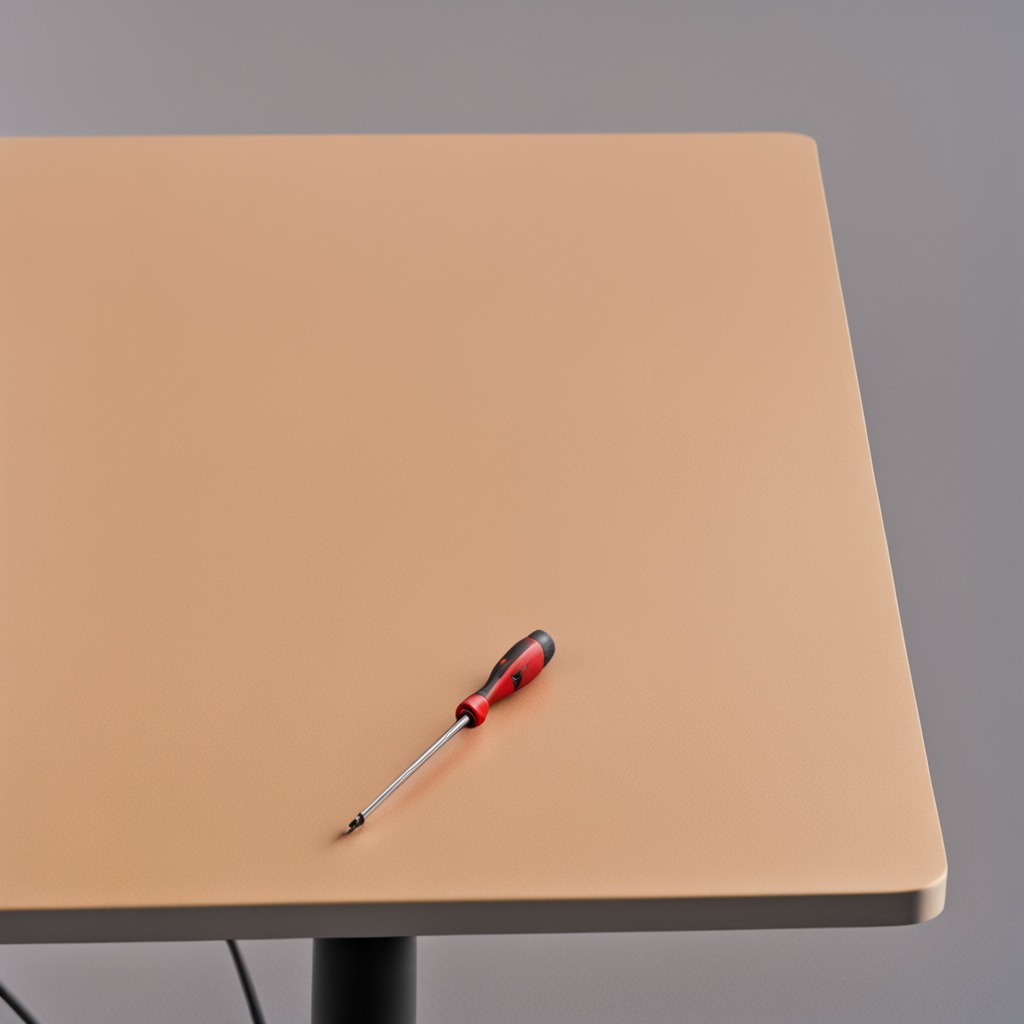
A screwdriver lying on a table in a temporary outdoor tool station.